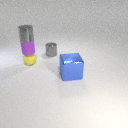
small purple rubber cylinder below small gray metal cylinder